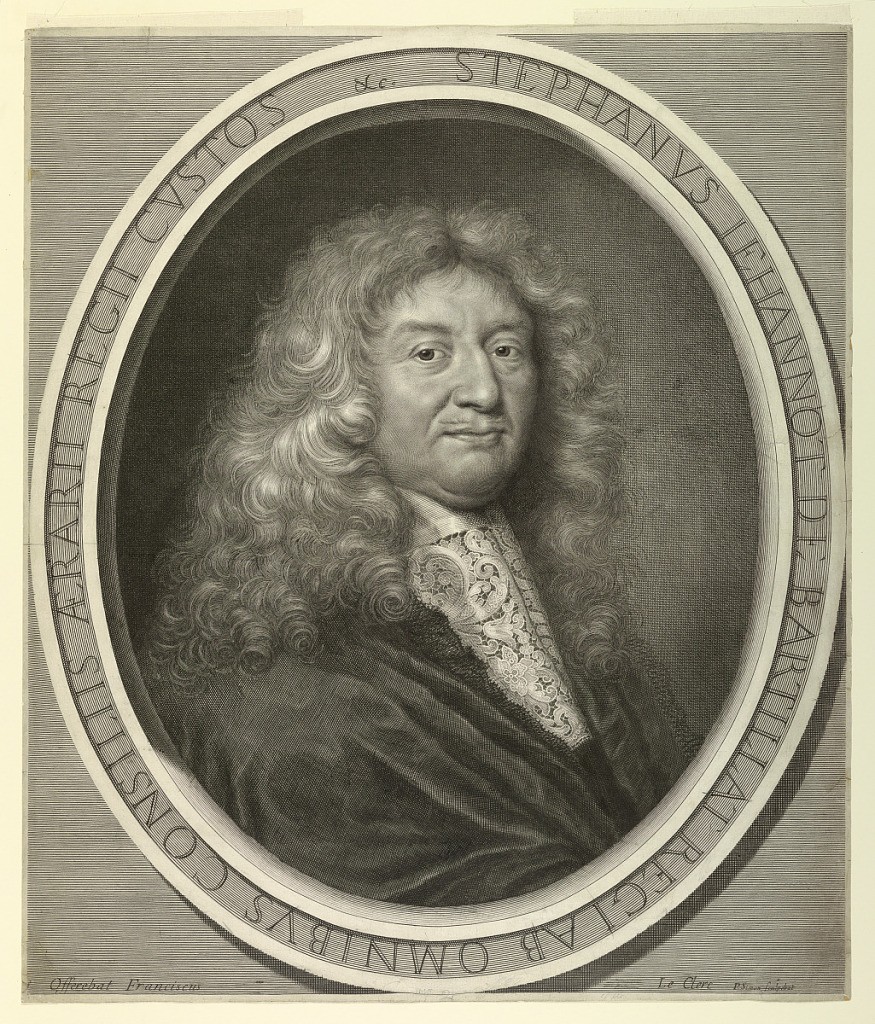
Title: Portrait of Etienne-Jean Bartillot
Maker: Jean-Pierre Simon, French, 1650 - 1710
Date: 1678
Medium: Etching on paper in black ink
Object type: Print
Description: Shoulder-length portrait in three-quarter view to right of an elderly gentleman. He wears a long wig; a lace necktie is visible under his coat which is draped around his shoulders.